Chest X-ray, PA view. Patient: 65 years old, sex M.
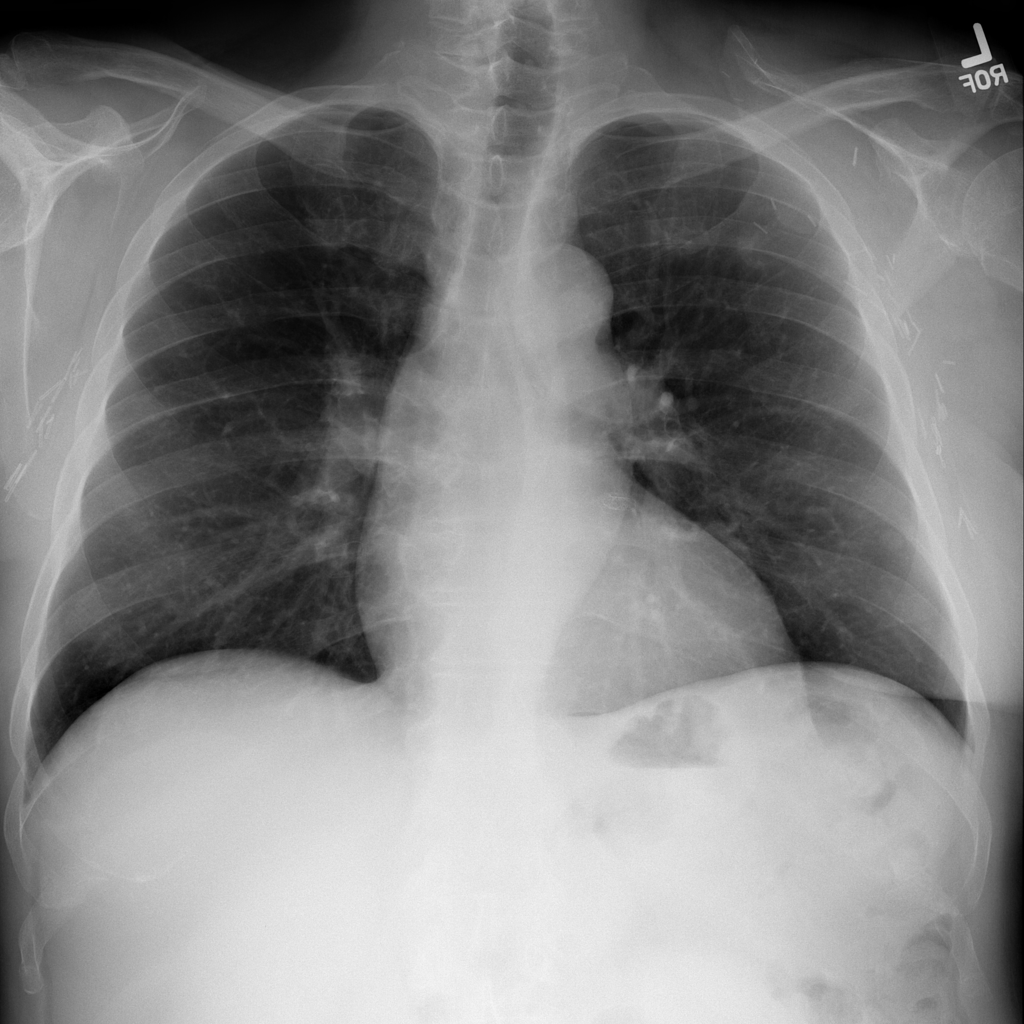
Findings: Nodule